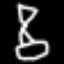
Label: hourglass